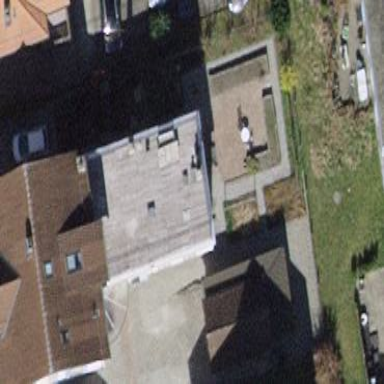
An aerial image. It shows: Building.